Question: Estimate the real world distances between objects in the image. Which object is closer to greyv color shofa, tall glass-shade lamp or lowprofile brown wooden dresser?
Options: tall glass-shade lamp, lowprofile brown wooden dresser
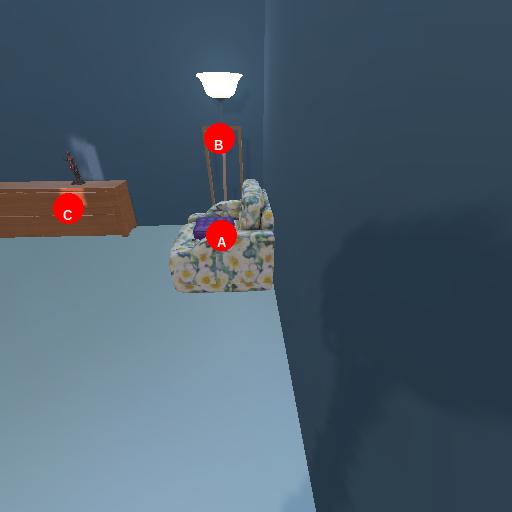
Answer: tall glass-shade lamp